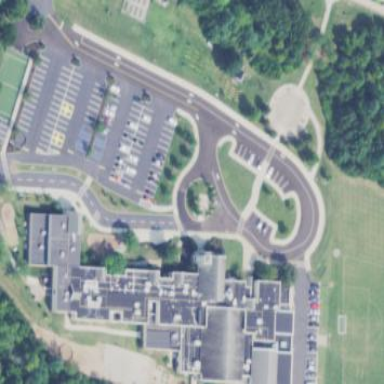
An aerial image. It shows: School building.